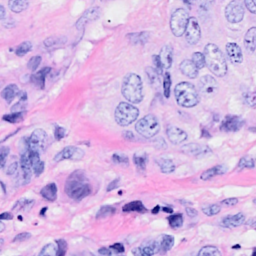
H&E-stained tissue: Breast